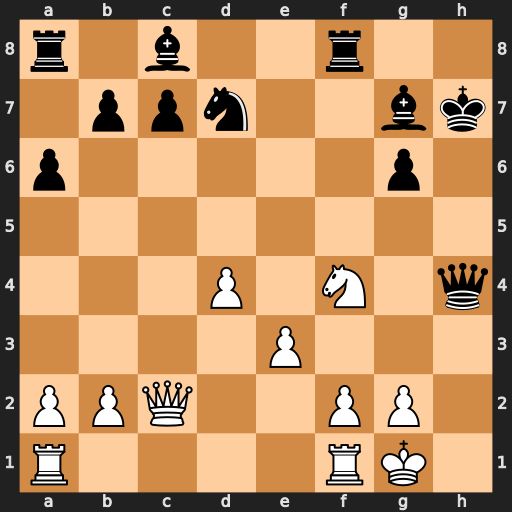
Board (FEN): r1b2r2/1ppn2bk/p5p1/8/3P1N1q/4P3/PPQ2PP1/R4RK1
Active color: w
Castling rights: -
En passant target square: -
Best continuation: Nxg6 Qh6 Nxf8+